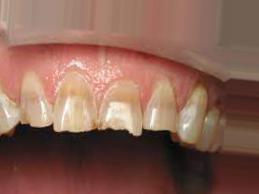
Condition: Tooth Discoloration